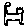
Label: cat